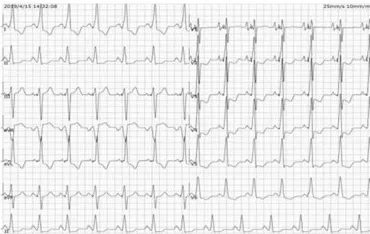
(B) ECG when the proband experienced syncopal attack again showed third-degree atrioventricular block with a ventricular rate of 40 bpm.
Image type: electrography (ekg)